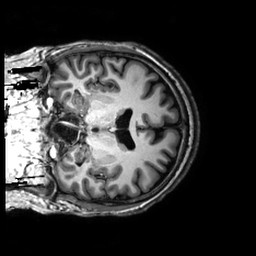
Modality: T1w
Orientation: coronal
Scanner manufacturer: philips
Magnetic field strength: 3 T
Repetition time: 0.0096 s
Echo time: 0.0046 s